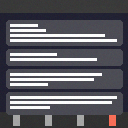
Screen state: on